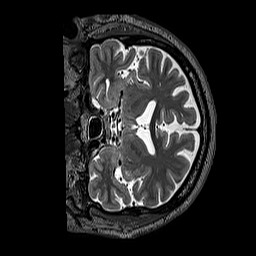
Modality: T2w
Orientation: coronal
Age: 58
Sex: male
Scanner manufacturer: siemens
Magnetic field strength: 3 T
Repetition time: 3.2 s
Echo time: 0.567 s